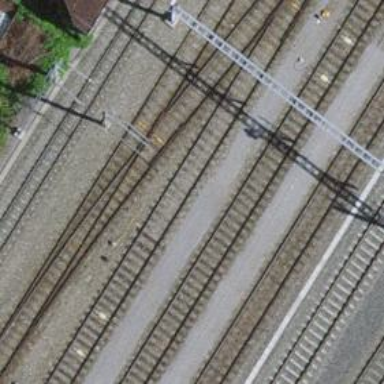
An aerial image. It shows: Railway yard with one track. The railway is electrified with contact line.